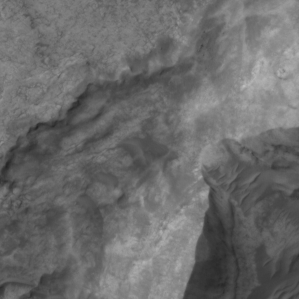
Label: non_frost